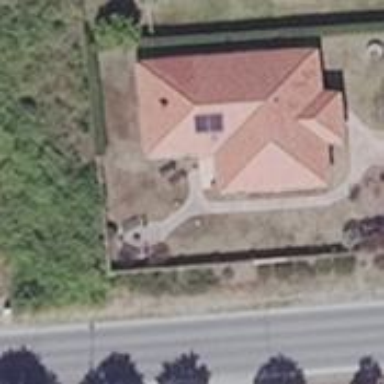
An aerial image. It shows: House with multiple parts.